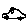
Label: car